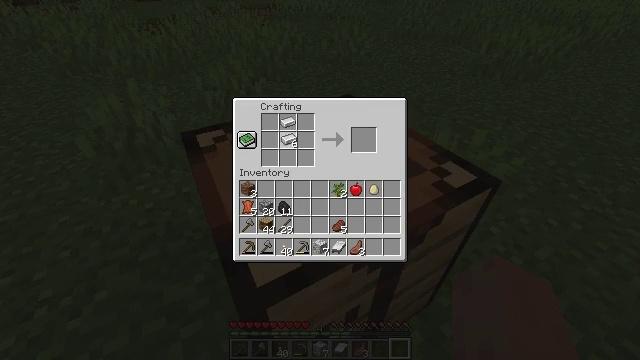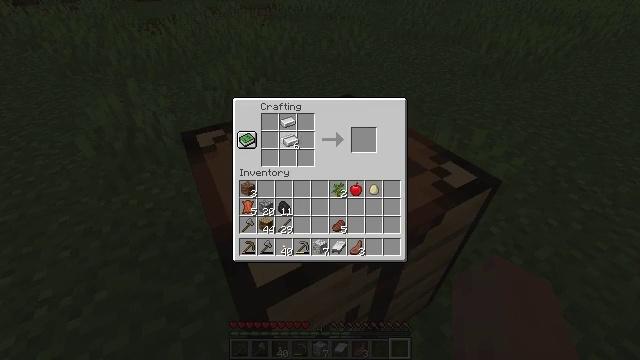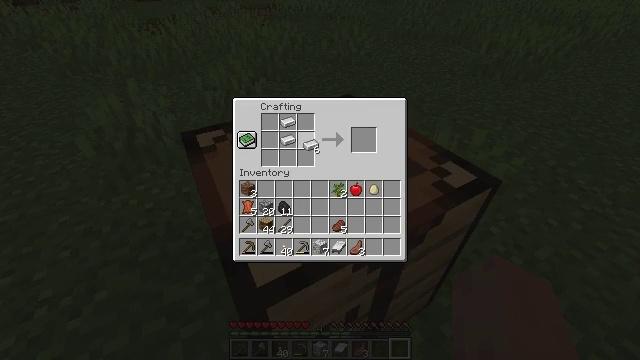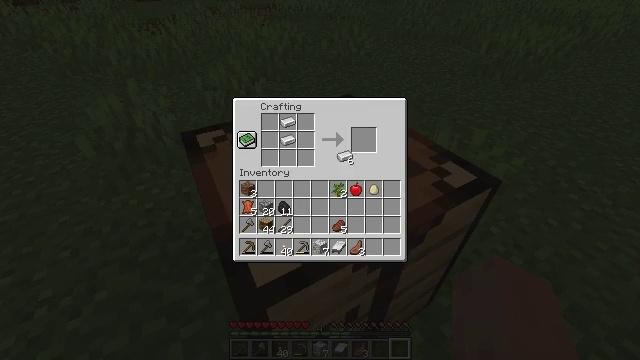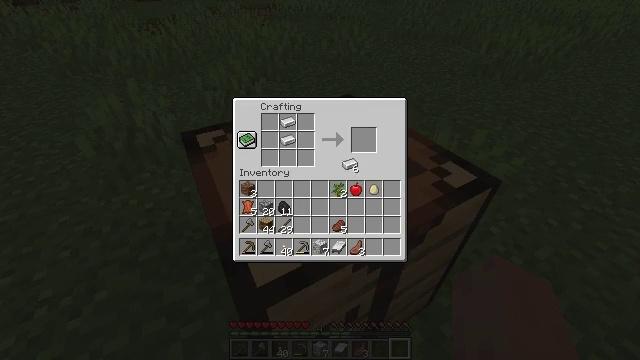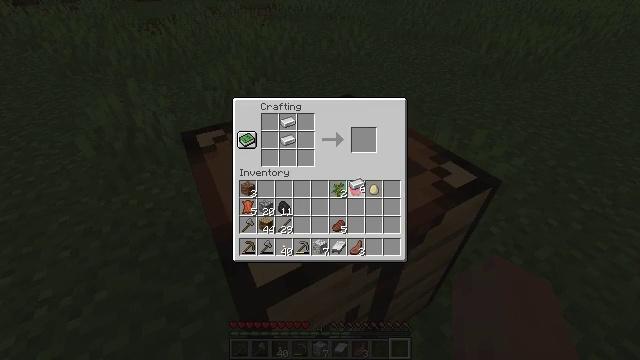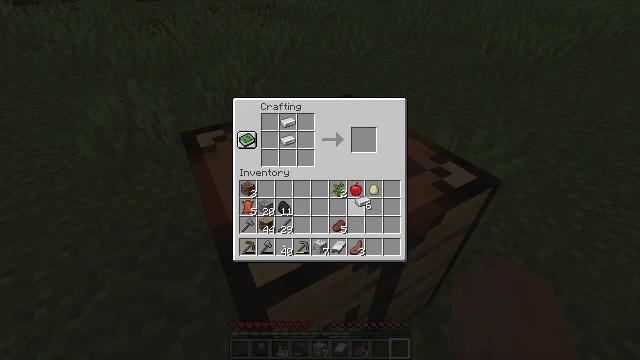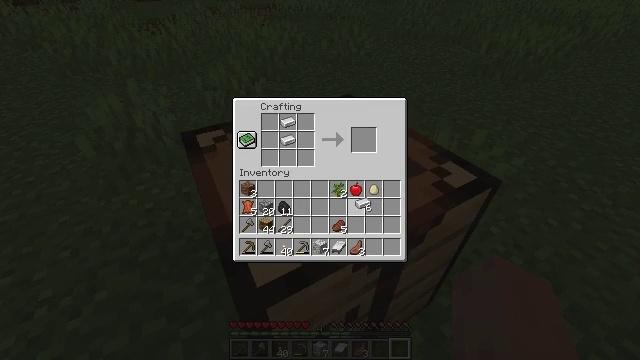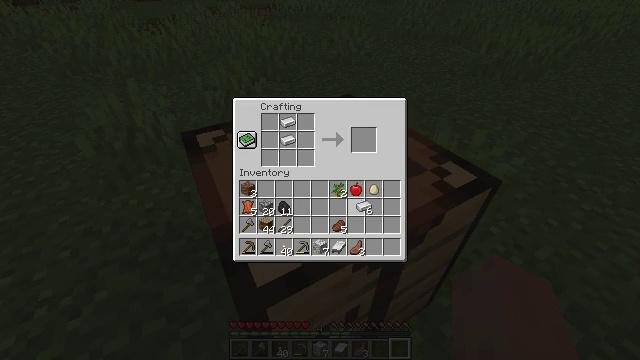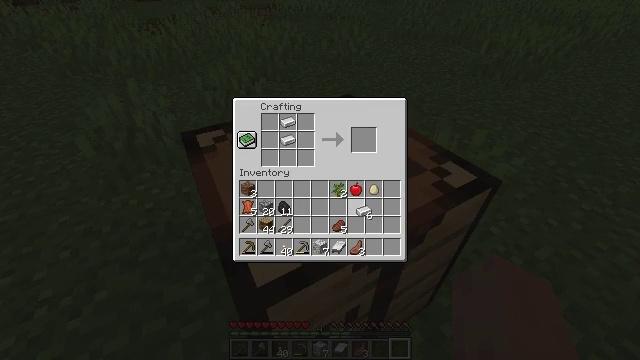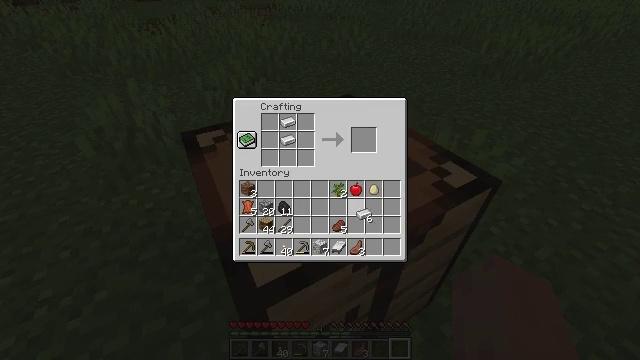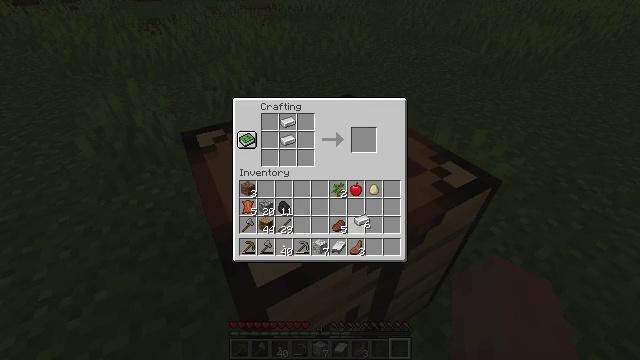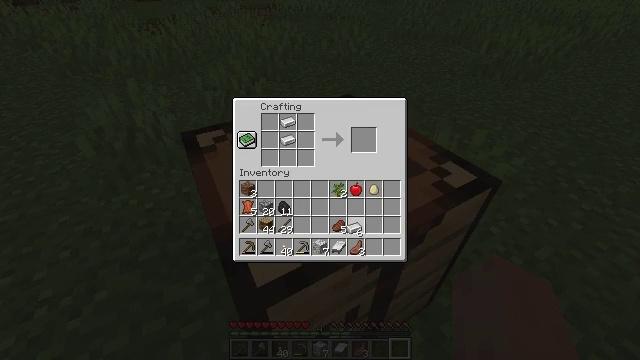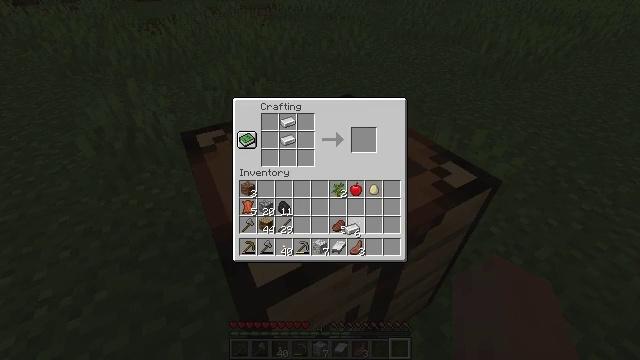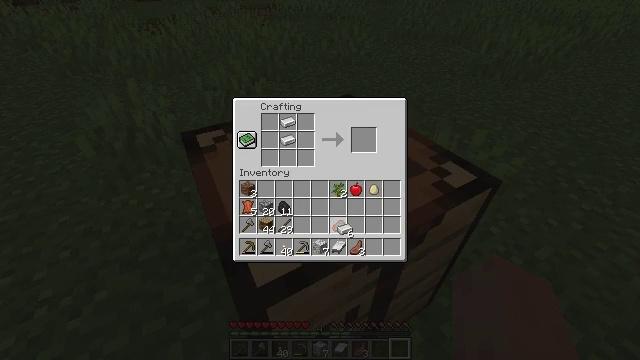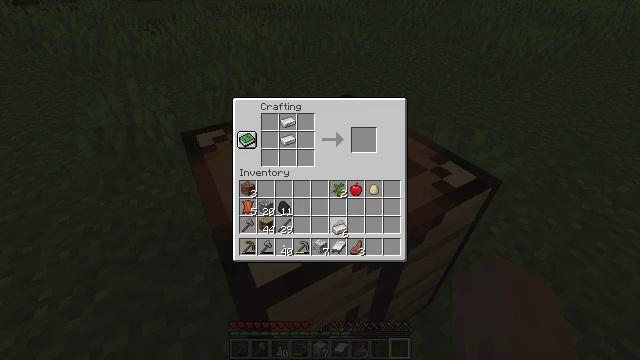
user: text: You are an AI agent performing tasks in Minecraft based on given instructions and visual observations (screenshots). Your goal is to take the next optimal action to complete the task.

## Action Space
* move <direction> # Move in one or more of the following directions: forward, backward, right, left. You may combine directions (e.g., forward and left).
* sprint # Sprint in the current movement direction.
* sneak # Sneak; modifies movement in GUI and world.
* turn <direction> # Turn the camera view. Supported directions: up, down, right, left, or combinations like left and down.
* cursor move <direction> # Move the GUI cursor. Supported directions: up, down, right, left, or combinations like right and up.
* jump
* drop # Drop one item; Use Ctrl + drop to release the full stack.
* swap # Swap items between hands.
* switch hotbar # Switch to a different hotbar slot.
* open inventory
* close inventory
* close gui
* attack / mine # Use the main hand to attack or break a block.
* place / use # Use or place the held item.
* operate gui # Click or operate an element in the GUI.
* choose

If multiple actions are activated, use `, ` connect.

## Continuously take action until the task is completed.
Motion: motion action
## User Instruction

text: Form the iron sword by combining iron and stick in a crafting table.
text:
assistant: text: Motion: no_op
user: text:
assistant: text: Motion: cursor move right
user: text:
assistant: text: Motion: cursor move right and down
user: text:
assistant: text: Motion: cursor move down
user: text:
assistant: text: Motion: cursor move right and down
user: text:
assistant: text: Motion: cursor move down
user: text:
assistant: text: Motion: no_op
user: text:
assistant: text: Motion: no_op
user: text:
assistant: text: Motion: no_op
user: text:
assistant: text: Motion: no_op
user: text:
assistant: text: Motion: no_op
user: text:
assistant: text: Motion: cursor move left and down
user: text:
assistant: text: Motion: no_op
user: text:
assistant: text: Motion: no_op
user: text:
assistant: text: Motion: no_op
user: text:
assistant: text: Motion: no_op
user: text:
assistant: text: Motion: cursor move left
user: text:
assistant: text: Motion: no_op
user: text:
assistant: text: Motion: no_op
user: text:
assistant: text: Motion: no_op
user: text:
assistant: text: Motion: no_op
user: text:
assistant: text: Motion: no_op
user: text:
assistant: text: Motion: no_op
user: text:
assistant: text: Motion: no_op
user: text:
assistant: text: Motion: operate gui
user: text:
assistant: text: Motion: operate gui
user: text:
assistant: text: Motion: no_op
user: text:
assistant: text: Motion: no_op
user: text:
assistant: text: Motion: cursor move left
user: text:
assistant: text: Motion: cursor move left